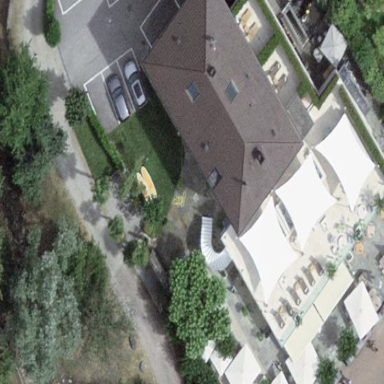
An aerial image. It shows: Restaurant in building.